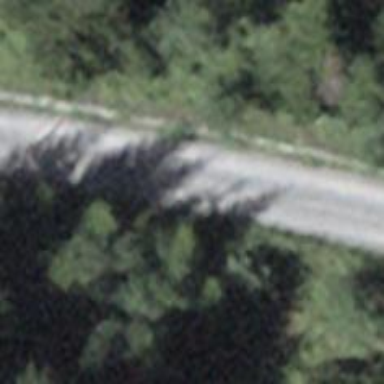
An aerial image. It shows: Unclassified road with gravel surface.